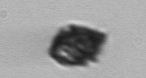
Label: Kryptoperidinium_triquetrum